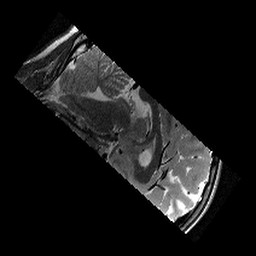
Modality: T2w
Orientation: sagittal
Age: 12
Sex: female
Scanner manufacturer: siemens
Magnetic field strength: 3 T
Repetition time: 9.23 s
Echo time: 0.067 s